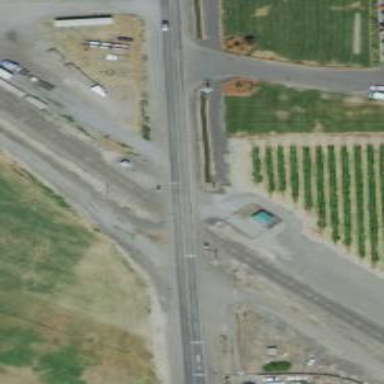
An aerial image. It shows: Railway level crossing.